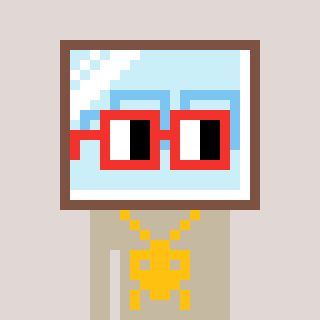
a pixel art character with square red glasses, a mirror-shaped head and a bege-colored body on a warm background